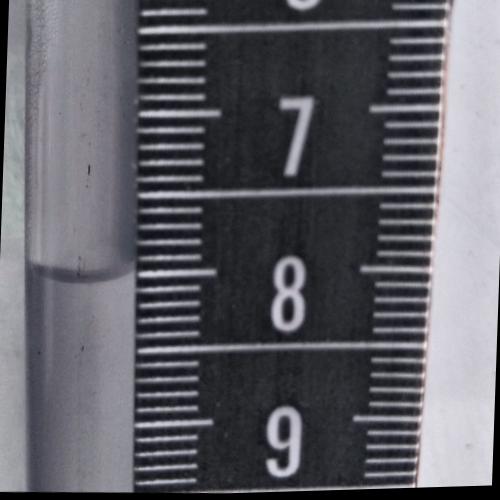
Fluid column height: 8.0 cm